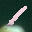
Label: 1